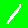
Digit: 1